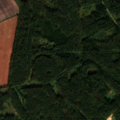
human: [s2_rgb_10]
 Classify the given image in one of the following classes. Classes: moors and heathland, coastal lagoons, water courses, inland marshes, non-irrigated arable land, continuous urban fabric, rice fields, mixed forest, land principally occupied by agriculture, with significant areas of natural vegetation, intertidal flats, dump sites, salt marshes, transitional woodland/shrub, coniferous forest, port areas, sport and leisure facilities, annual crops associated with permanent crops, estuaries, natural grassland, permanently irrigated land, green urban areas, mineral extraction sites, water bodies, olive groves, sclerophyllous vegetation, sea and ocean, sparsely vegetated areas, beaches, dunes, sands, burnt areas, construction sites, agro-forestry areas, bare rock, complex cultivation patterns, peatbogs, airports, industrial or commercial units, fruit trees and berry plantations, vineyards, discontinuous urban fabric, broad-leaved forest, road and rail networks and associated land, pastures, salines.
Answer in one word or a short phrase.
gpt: non-irrigated arable land, coniferous forest, mixed forest